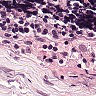
Metastatic tissue present: no